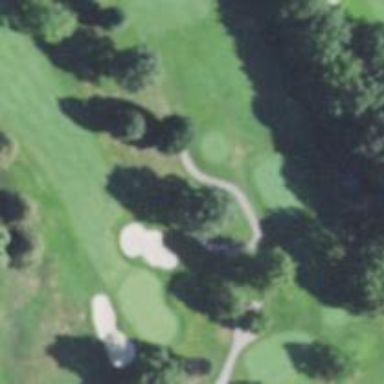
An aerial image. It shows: Service road designated as golf cart path.